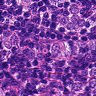
Metastatic tissue present: yes